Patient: sex M, age 79
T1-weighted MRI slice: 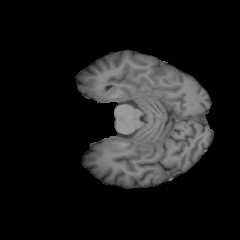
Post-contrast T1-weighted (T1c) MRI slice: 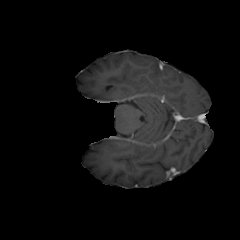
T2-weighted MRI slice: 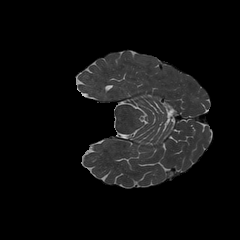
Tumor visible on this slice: no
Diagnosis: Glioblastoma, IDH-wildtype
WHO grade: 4